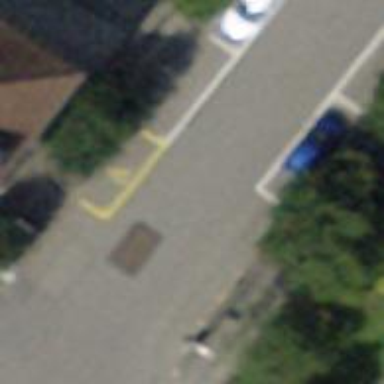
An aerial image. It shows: Residential road with asphalt surface. There is parking lane on the right.